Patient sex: M
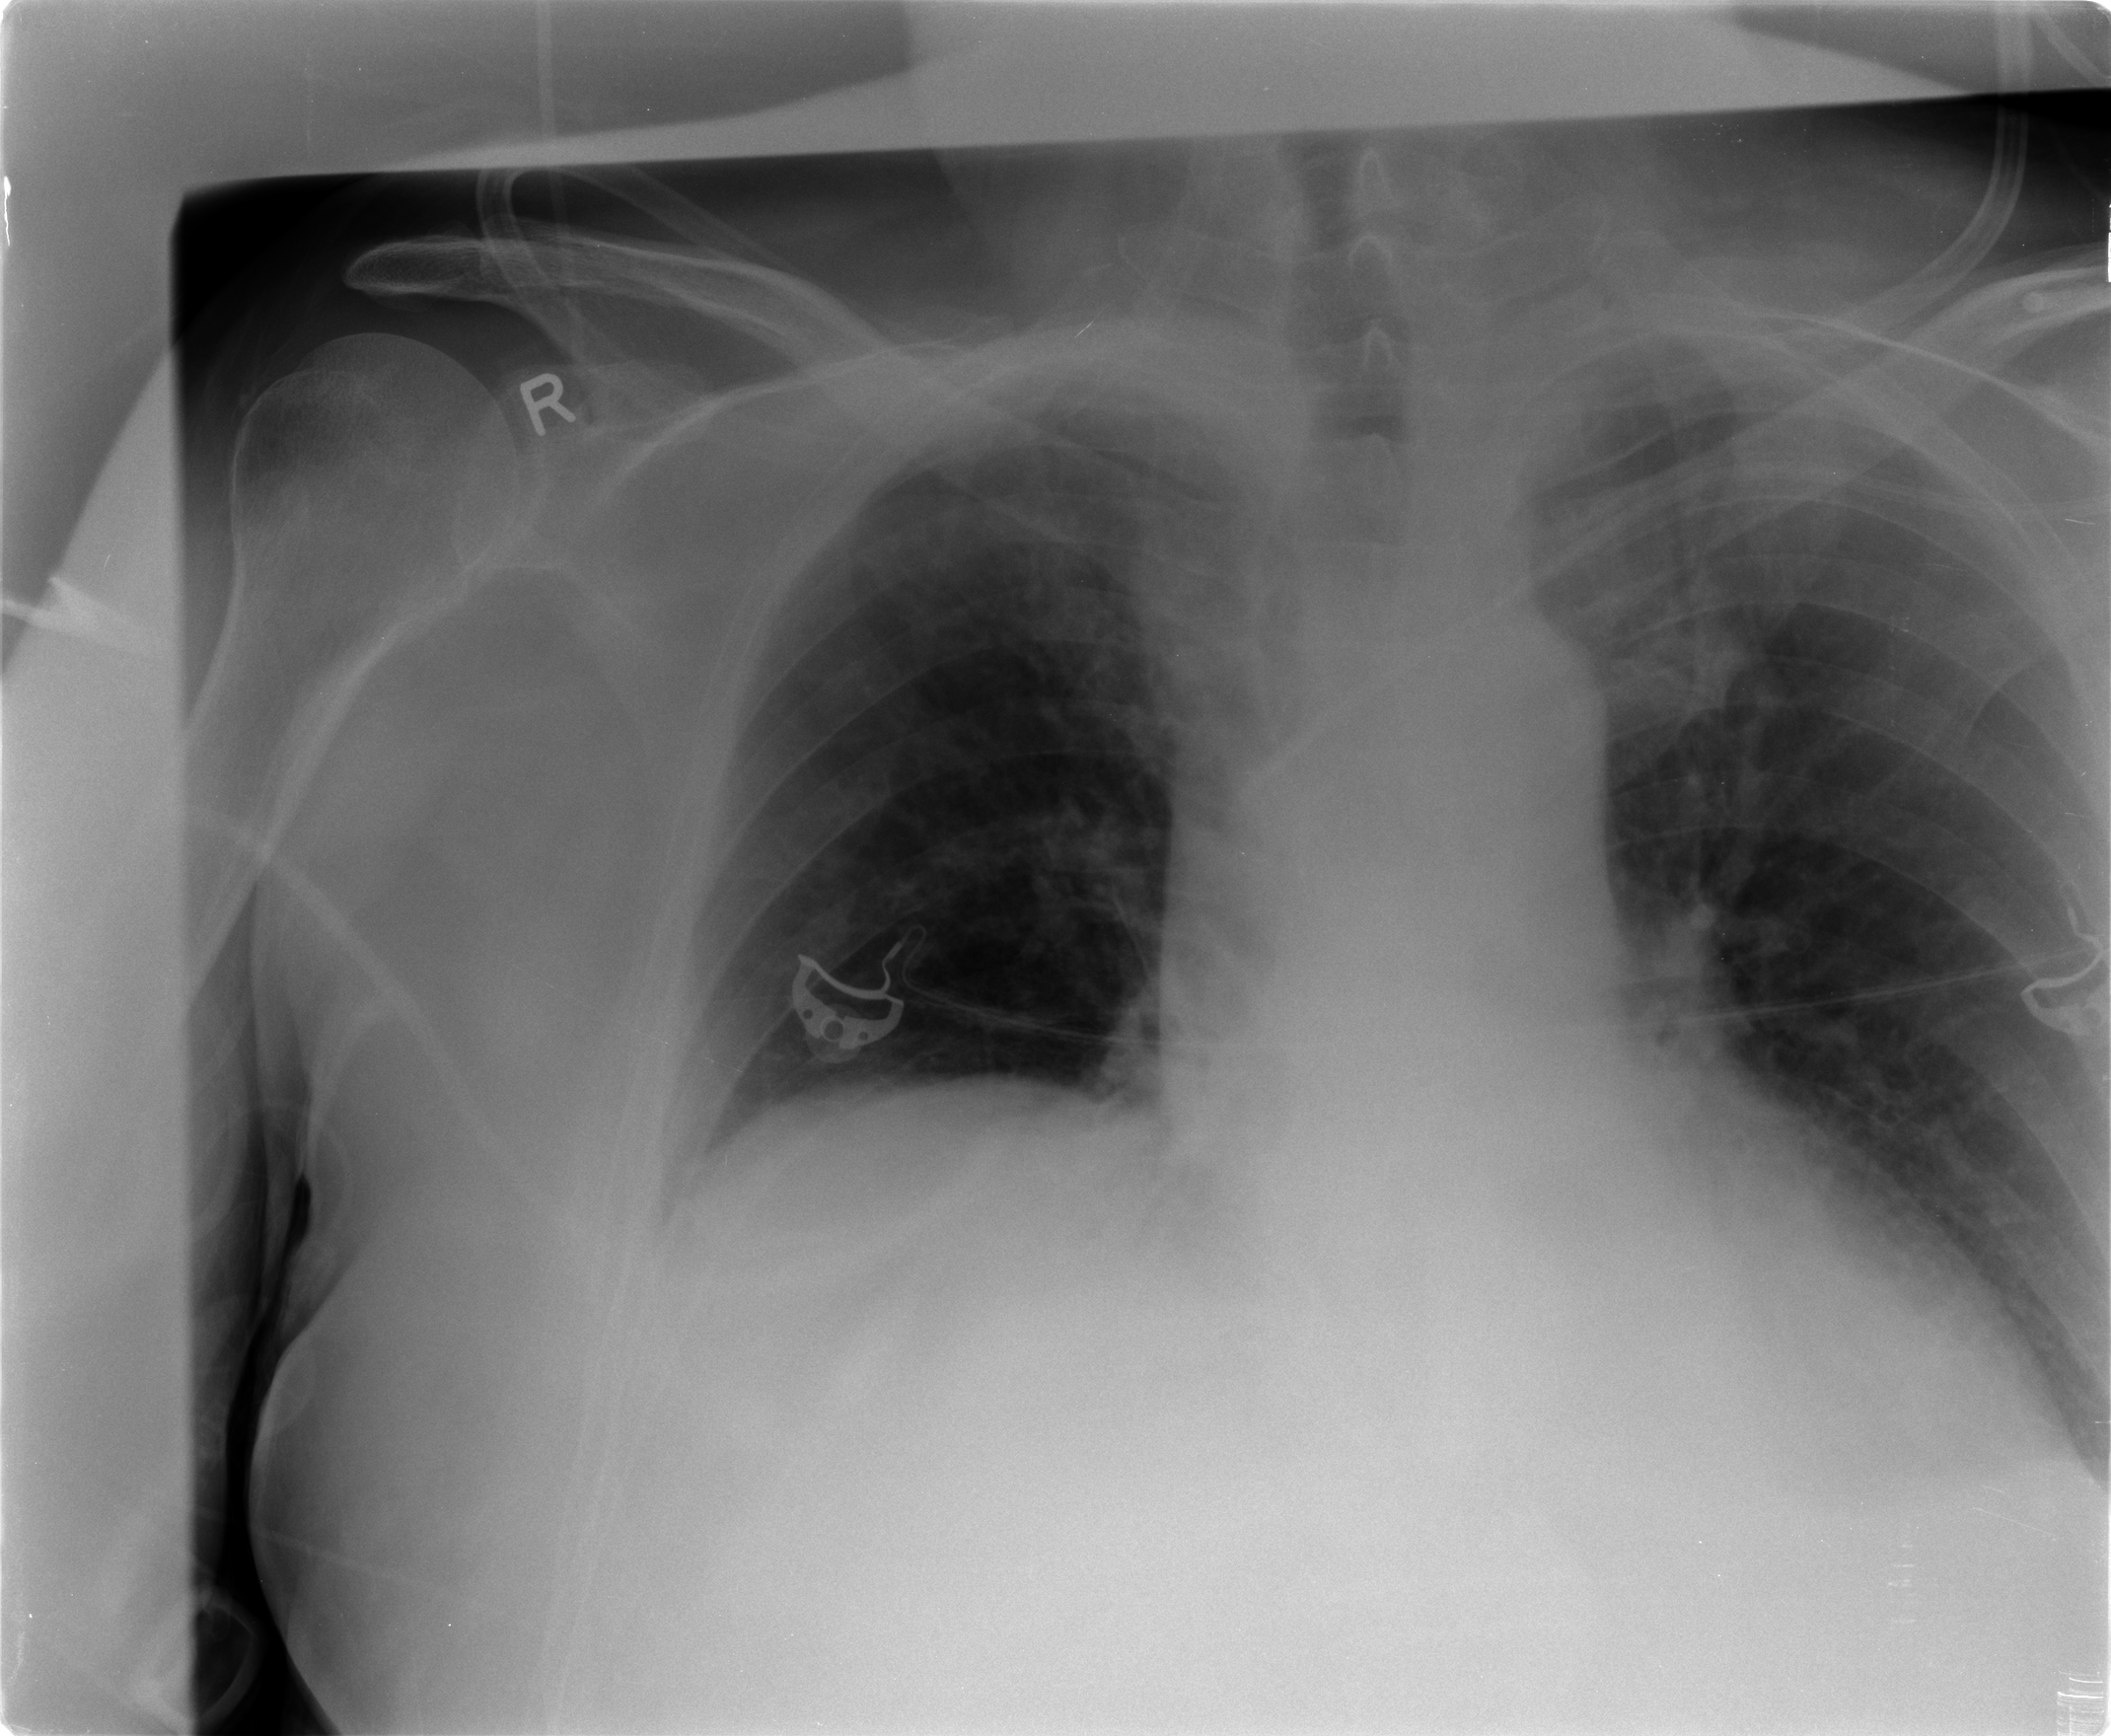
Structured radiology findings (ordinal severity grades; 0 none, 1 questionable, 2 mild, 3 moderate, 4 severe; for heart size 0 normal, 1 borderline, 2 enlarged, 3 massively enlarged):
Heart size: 2
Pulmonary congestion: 2
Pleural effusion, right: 0
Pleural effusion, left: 0
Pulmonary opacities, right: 1
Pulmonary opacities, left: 1
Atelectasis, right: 2
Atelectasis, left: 2